Question: I don't know why each button isn't displaying the text i want, and why it is displaying "..."
'''
ButtonGroup operations = new ButtonGroup();
JRadioButton[] buttons = new JRadioButton[2];
String[] buttonLabels = {"Male", "Female"};
for (int i=0; i<2; i++) {
buttons[i] = new JRadioButton(buttonLabels[i], true);
buttons[i].setLocation(400 + (i * 50) , 170);
buttons[i].setSize(35, 30);
add(buttons[i]);
operations.add(buttons[i]);
}
'''

I want button<URL> to say Female
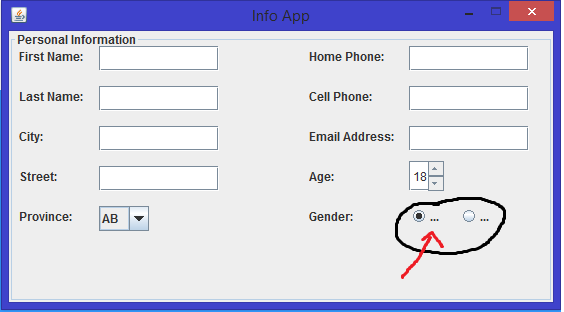
Answer: This happens when there isn't enough space for the whole text to display. You can try placing them under each other or stretching the width a little.